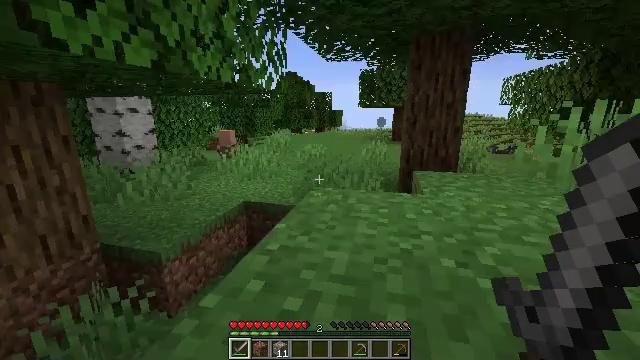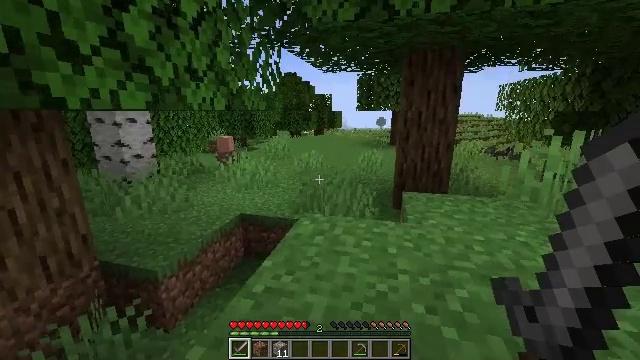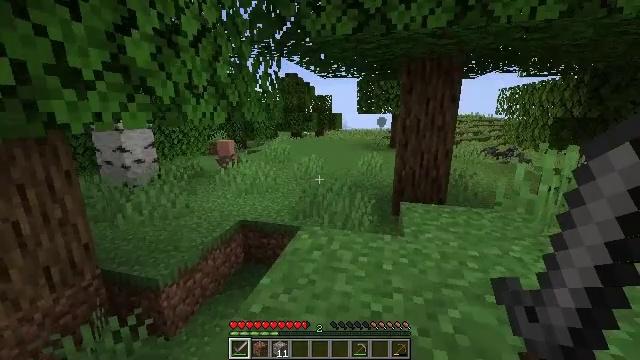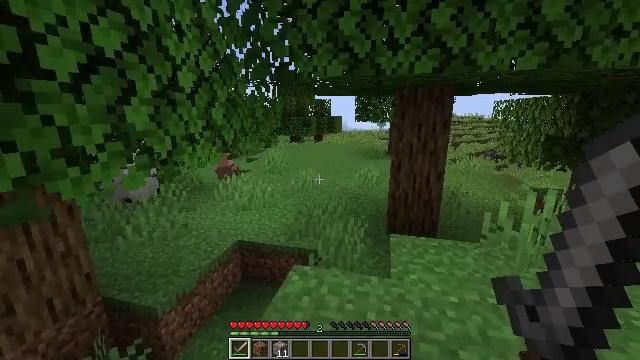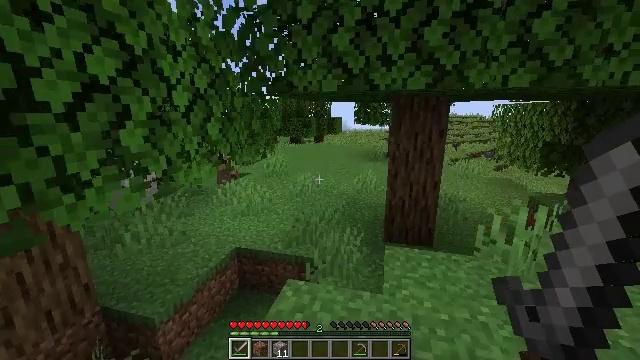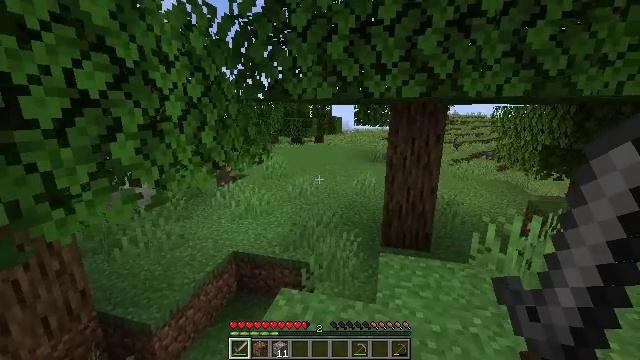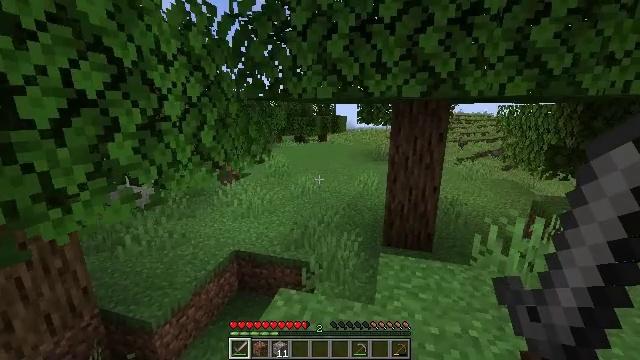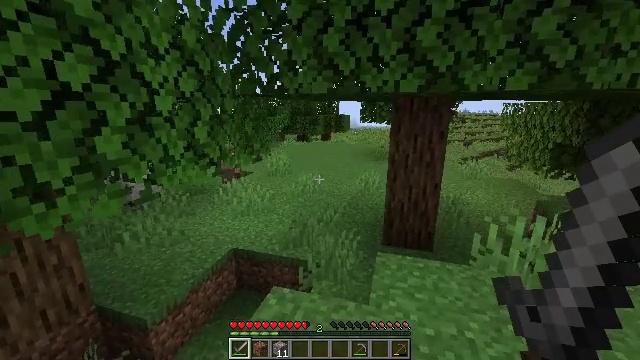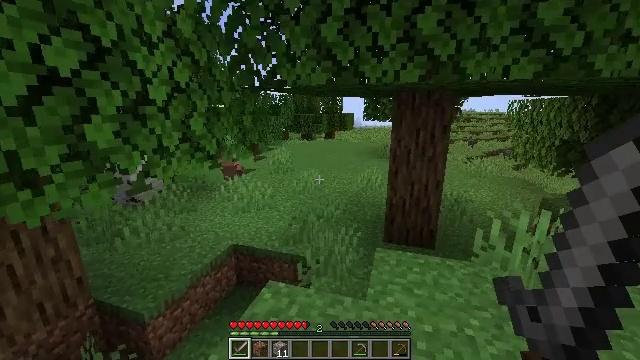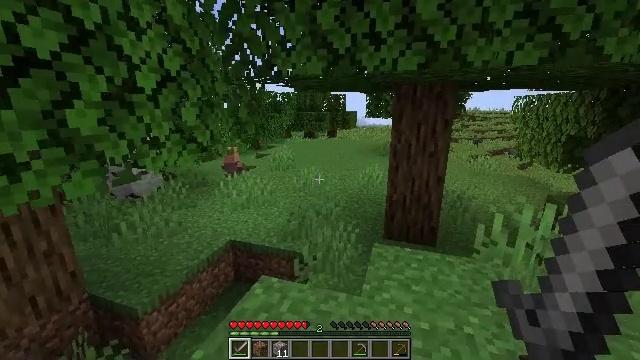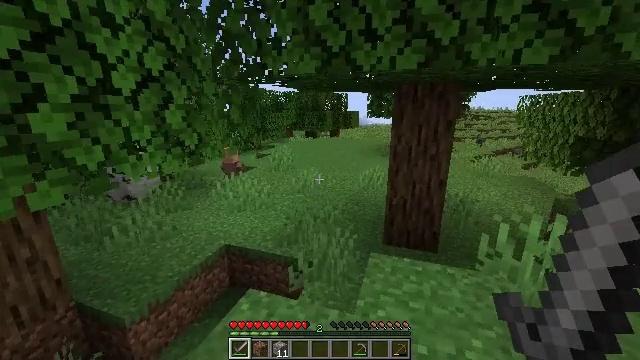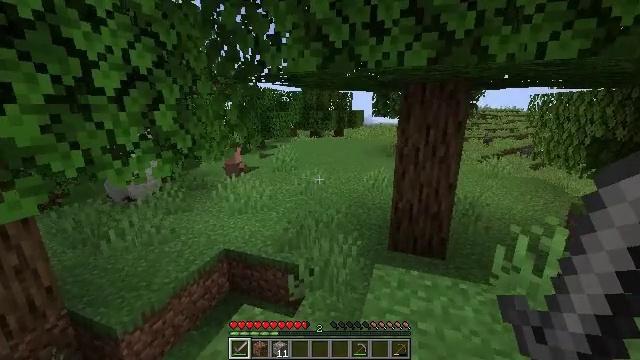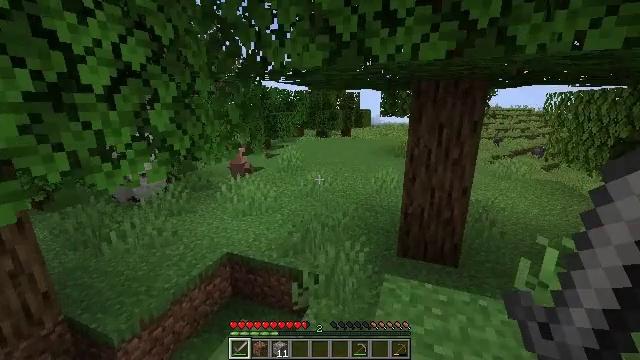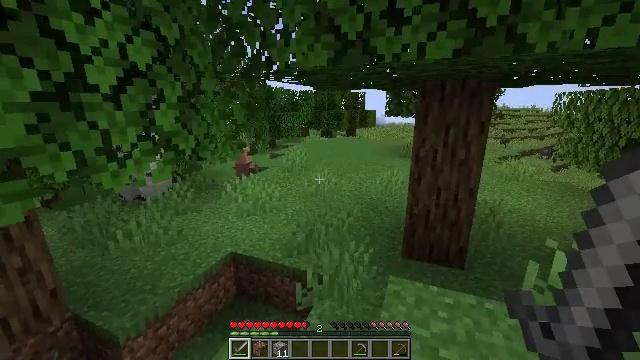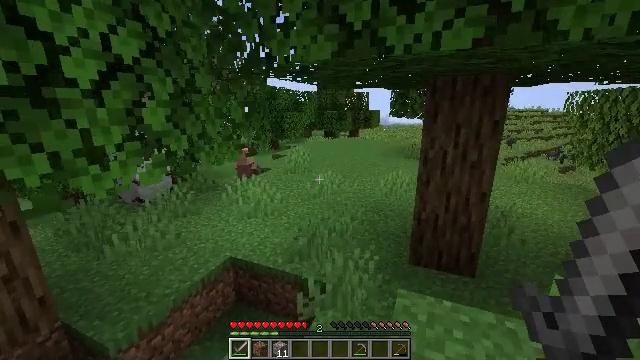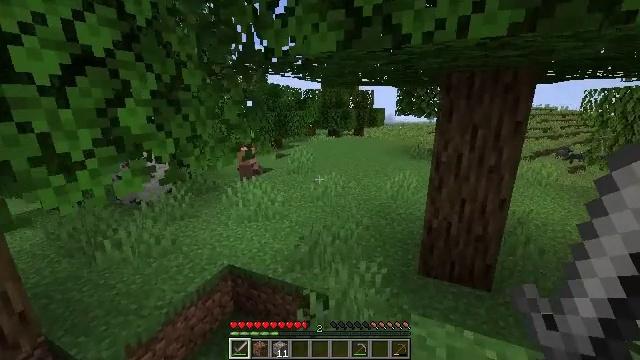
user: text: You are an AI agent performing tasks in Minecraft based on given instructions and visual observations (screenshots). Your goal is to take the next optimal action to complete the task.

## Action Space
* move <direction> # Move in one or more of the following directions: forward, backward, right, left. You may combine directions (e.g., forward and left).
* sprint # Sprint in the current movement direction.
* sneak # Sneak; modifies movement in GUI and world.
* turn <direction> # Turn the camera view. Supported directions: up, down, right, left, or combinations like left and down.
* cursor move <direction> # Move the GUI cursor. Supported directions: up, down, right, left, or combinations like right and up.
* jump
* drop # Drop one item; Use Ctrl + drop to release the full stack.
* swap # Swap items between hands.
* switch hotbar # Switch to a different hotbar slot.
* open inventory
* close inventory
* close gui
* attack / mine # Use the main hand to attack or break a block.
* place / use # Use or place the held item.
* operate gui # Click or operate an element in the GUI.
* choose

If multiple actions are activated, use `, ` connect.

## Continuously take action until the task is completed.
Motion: motion action
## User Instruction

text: Break the white bed to relocate it.
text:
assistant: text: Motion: move forward and move right, jump
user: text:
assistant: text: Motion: move forward and move right, jump
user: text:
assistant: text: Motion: move forward and move right, jump
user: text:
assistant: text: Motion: move forward and move right, jump
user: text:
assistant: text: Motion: move forward and move right, jump
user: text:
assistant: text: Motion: move forward and move right, jump
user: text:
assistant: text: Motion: move forward and move right, jump
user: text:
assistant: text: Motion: move forward
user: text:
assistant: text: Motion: move forward
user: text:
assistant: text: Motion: move forward
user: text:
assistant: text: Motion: move forward, turn left
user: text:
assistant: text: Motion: move forward, turn left
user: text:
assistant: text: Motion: move forward, turn left
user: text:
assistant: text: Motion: move forward
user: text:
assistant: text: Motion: move forward
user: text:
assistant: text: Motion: move forward
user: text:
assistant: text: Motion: move forward, turn left
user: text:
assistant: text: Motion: move forward, turn left
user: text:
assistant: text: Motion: move forward, turn left
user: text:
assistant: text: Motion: move forward, turn left
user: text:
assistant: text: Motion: move forward
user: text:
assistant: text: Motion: move forward and move right
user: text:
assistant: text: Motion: move forward and move right, turn left
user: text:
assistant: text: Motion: move forward and move right, turn left
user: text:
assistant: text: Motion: move forward and move right, turn left
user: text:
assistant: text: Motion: move forward and move right, turn left
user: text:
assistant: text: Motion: move forward and move right, turn left
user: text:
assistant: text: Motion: move forward, turn left
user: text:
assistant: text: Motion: move forward, turn left
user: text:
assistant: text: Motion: move forward